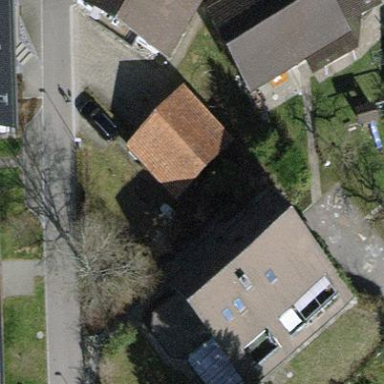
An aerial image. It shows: Garage building.